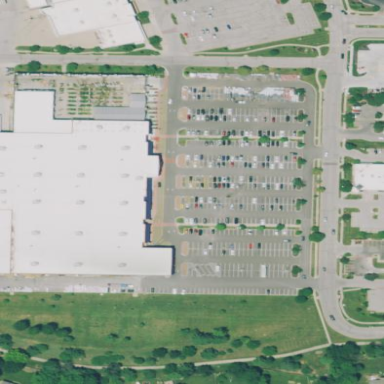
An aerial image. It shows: Retail building.